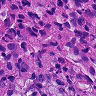
Metastatic tissue present: yes